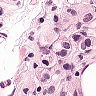
Metastatic tissue present: yes